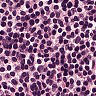
Metastatic tissue present: no